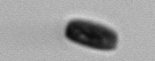
Label: Thalassiosira